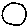
Label: circle